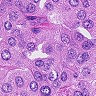
Metastatic tissue present: yes